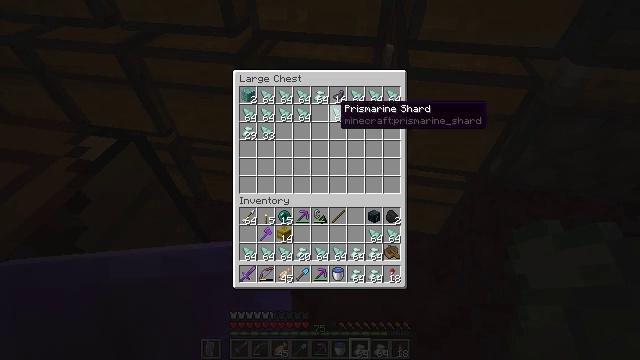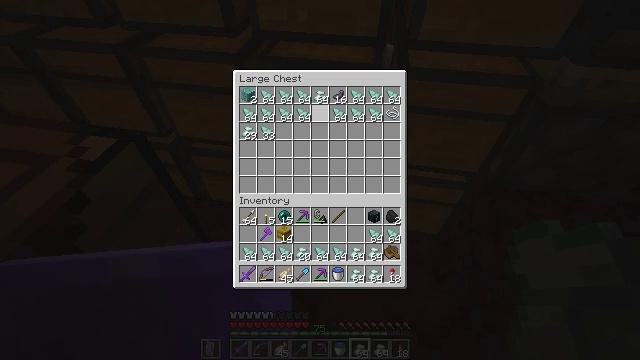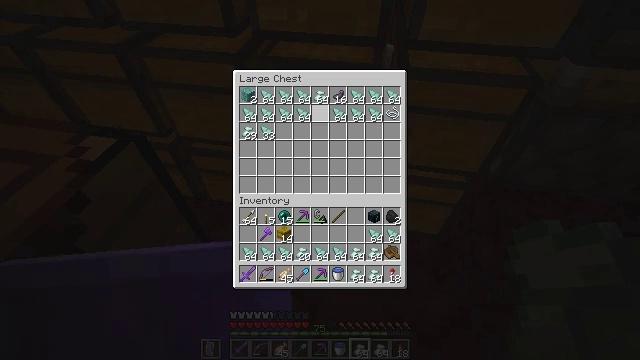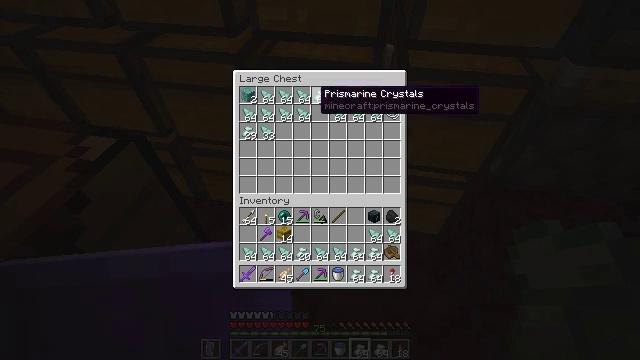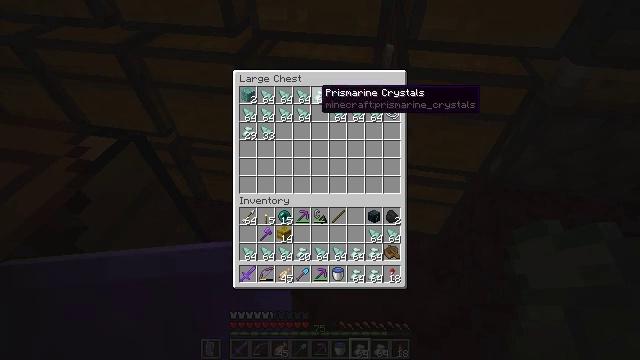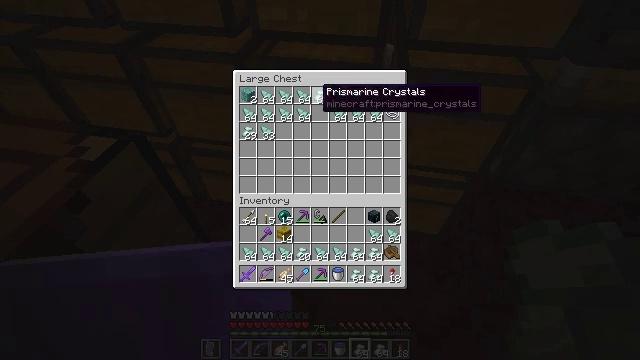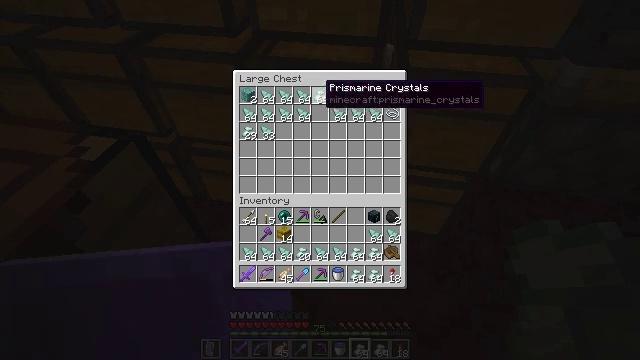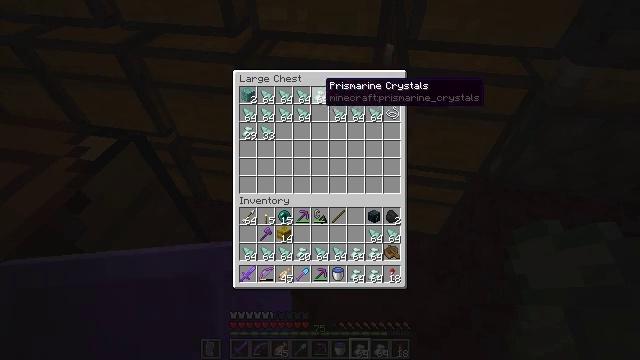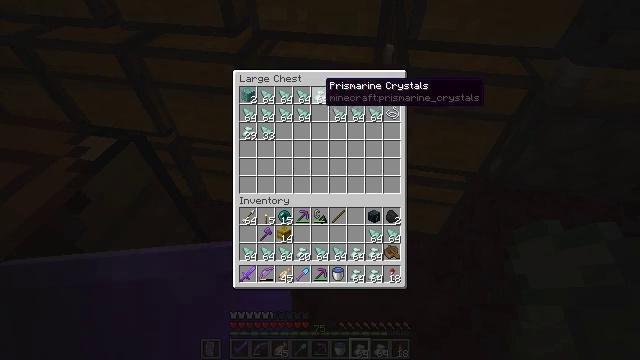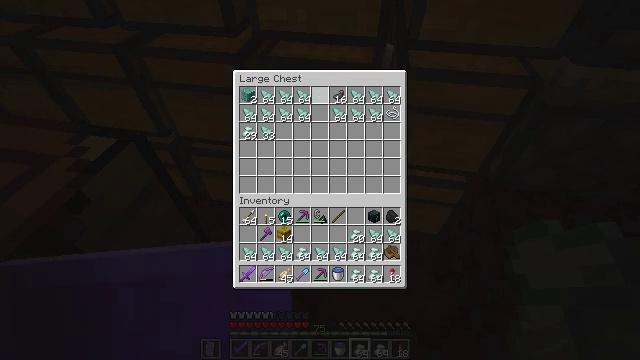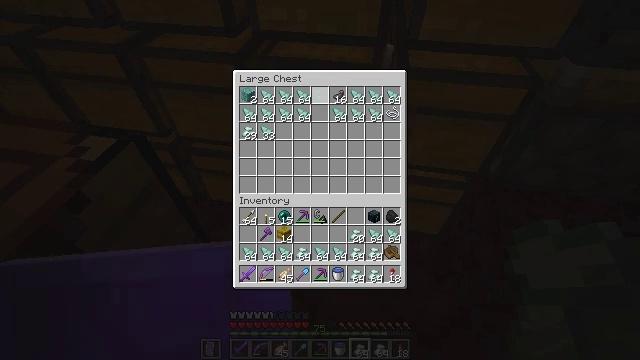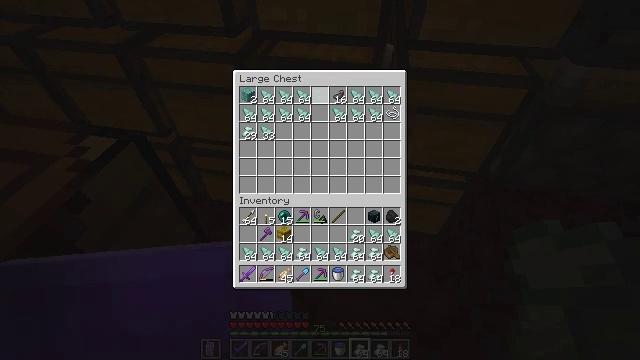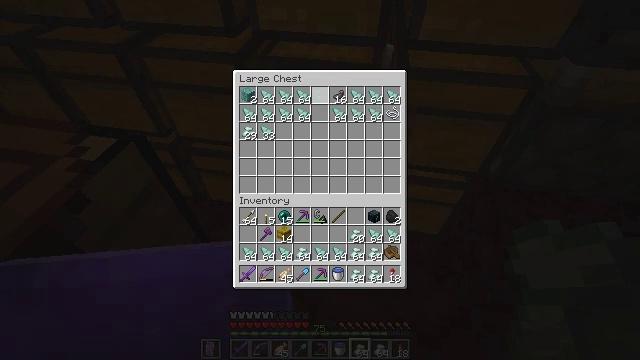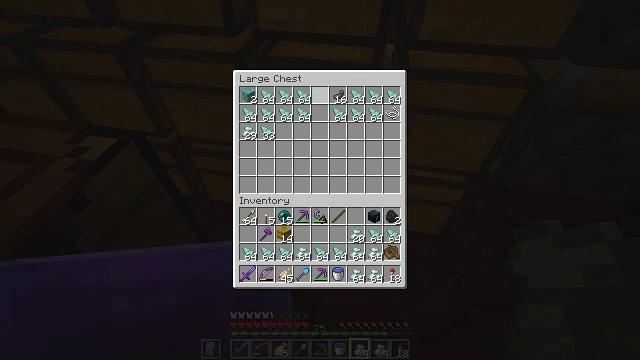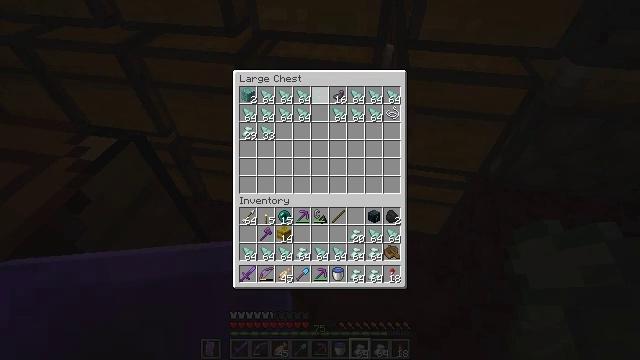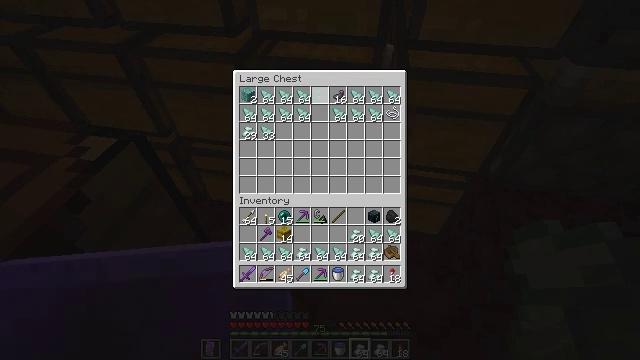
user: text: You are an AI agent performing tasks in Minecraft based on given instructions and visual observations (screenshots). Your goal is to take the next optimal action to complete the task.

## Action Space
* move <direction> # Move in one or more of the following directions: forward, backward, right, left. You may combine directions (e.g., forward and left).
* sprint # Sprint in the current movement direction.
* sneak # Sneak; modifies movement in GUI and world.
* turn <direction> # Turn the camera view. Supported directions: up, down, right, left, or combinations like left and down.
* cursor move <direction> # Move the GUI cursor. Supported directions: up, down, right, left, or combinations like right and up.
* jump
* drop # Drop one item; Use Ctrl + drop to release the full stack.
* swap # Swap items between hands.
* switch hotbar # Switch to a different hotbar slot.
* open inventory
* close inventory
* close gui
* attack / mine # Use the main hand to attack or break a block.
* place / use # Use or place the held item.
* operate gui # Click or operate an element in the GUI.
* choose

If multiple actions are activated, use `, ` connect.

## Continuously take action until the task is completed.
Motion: motion action
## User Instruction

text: Crafting a sea lantern requires the right materials.
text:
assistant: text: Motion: sneak, cursor move left and up
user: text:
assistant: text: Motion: sneak
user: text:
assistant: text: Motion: sneak, cursor move up
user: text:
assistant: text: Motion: sneak
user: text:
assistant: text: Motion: sneak
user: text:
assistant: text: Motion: sneak
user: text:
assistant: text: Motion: sneak
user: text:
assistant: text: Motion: sneak
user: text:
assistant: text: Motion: sneak, operate gui
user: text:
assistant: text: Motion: sneak, operate gui
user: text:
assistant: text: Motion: sneak, operate gui
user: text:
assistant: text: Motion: sneak
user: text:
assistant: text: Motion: sneak
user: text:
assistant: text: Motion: sneak
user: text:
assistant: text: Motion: sneak
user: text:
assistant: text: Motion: sneak, cursor move left and down
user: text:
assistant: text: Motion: sneak, cursor move left and down
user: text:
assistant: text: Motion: sneak, cursor move left and down
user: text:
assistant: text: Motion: sneak
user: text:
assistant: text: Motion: sneak
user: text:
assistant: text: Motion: sneak
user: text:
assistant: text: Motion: sneak
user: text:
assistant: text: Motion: sneak
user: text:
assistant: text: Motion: sneak
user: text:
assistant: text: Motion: sneak
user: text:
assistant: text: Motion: sneak, operate gui
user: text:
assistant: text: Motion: sneak, operate gui
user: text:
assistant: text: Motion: sneak, operate gui
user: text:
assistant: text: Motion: sneak
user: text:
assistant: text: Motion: sneak